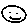
Label: smiley face